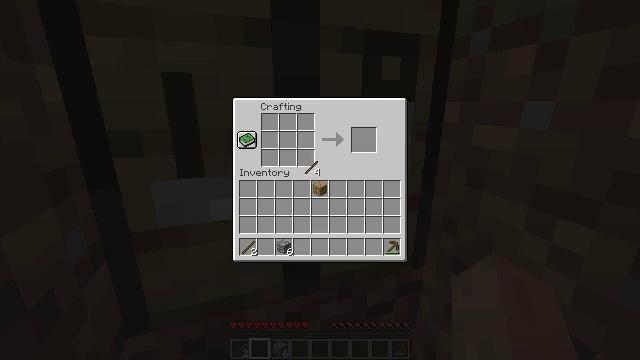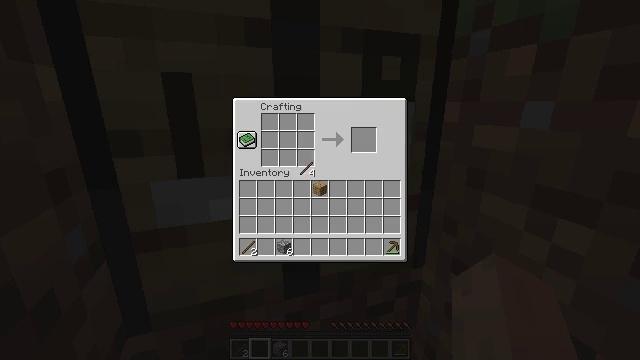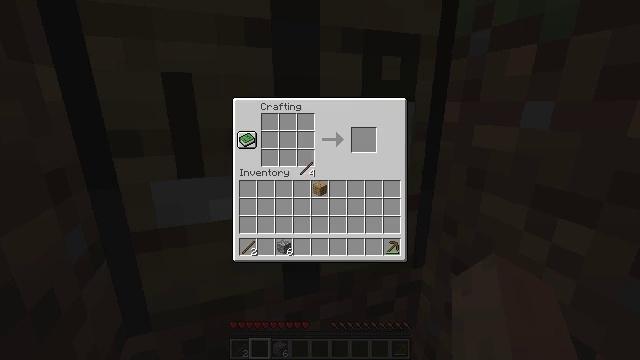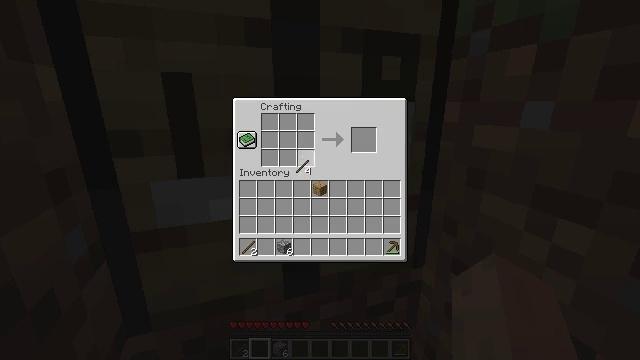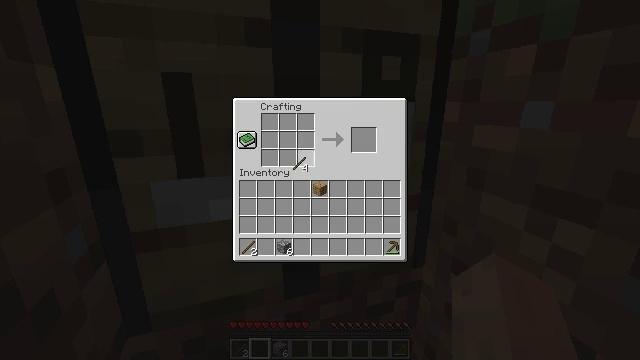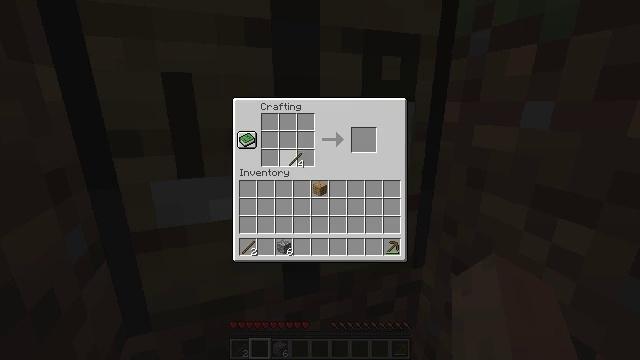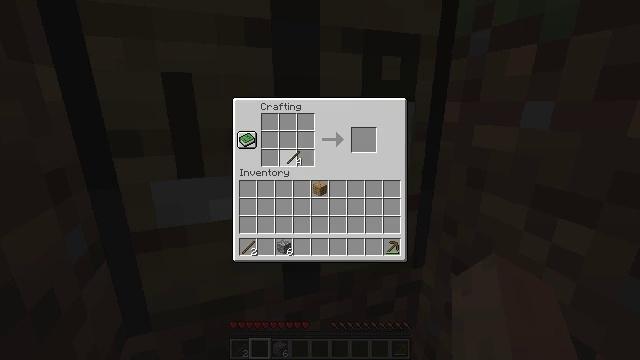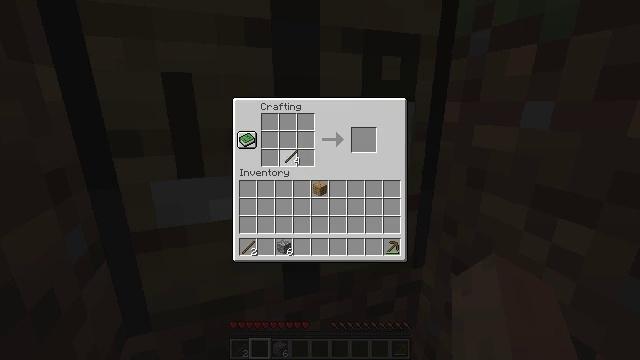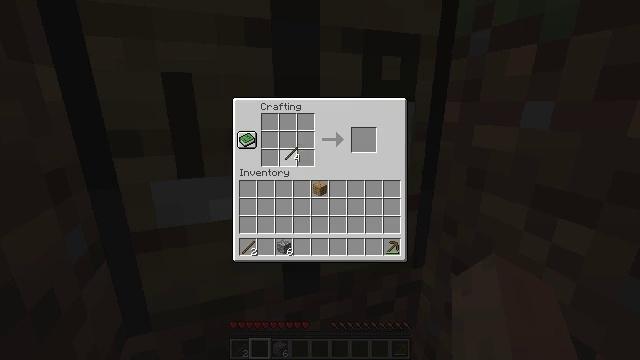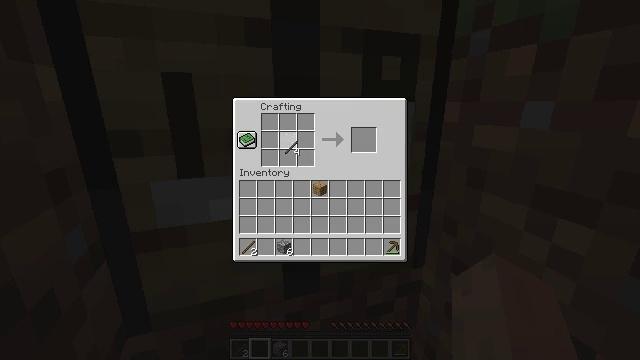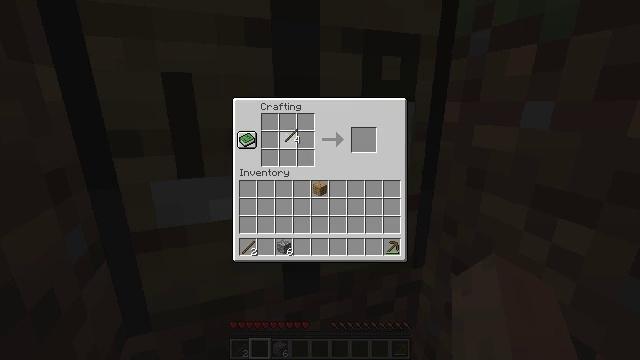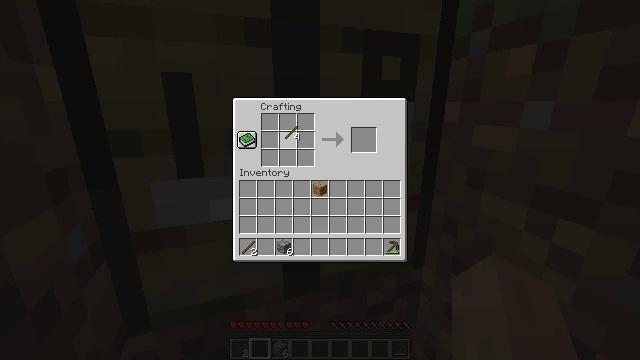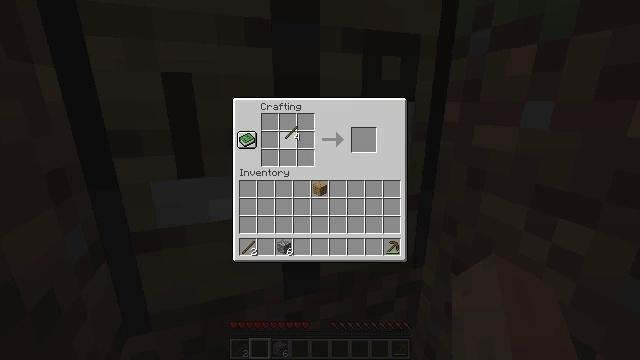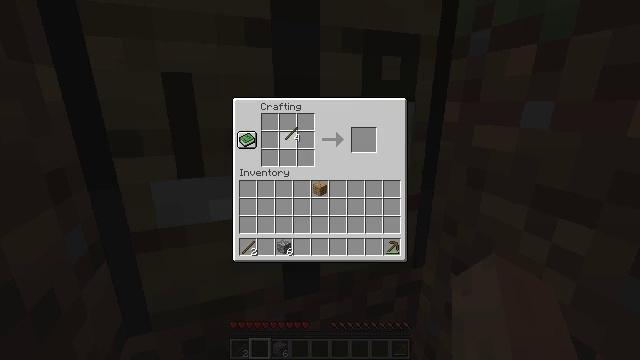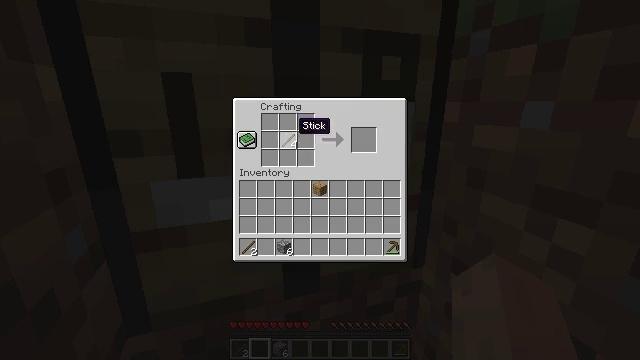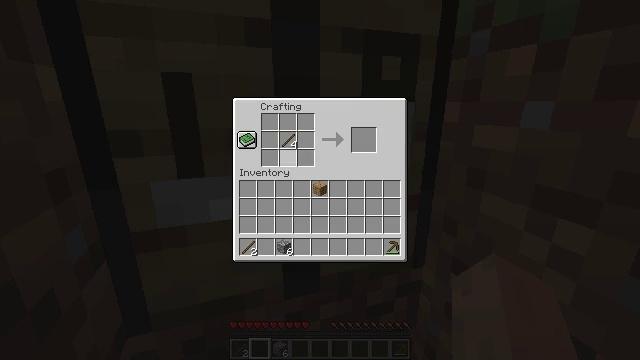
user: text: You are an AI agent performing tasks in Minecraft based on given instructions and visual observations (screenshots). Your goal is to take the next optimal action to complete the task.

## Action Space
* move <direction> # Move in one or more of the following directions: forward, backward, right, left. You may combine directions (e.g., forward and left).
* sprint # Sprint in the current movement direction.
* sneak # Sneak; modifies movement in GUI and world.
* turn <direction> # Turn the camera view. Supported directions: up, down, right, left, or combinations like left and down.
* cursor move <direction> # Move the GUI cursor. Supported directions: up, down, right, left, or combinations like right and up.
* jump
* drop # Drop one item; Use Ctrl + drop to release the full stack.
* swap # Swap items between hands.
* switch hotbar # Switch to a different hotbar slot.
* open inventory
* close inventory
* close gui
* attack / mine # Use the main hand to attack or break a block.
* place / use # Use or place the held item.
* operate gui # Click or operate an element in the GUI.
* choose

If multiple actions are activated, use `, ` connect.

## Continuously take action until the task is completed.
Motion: motion action
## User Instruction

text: Craft a stone axe with sticks and cobblestones.
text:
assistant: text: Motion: open gui
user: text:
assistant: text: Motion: no_op
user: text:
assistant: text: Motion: no_op
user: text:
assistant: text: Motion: no_op
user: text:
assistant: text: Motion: no_op
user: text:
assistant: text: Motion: no_op
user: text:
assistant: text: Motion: no_op
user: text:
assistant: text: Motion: operate gui
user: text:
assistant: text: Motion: operate gui
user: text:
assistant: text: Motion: cursor move up, operate gui
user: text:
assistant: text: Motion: operate gui
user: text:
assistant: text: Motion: operate gui
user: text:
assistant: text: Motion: operate gui
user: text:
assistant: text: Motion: no_op
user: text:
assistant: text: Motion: cursor move down
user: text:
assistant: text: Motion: cursor move right and down
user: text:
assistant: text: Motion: no_op
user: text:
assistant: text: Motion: no_op
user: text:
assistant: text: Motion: no_op
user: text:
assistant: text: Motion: cursor move up
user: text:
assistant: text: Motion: no_op
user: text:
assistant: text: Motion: no_op
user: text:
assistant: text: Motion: cursor move down
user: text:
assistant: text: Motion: no_op
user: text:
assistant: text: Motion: cursor move up
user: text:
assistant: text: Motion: no_op
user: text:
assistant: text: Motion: no_op
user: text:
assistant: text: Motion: no_op
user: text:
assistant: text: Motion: no_op
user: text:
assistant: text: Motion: no_op